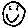
Label: smiley face